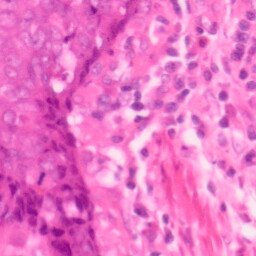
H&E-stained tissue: Colon